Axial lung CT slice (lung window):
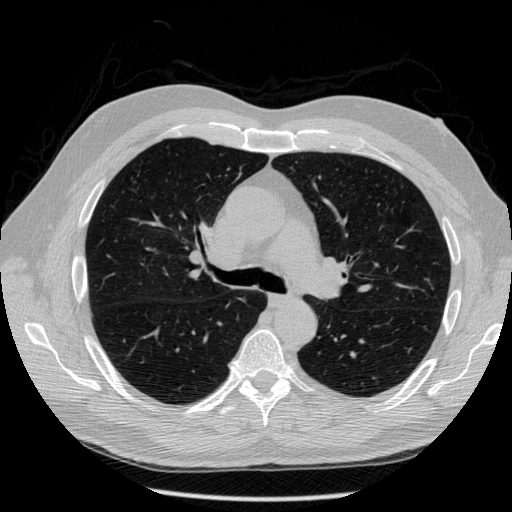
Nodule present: no